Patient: sex M, age 29
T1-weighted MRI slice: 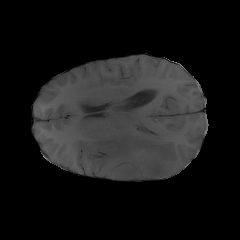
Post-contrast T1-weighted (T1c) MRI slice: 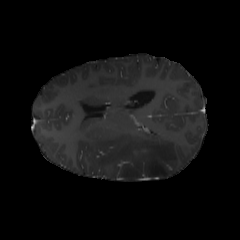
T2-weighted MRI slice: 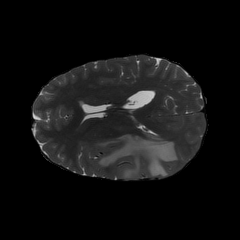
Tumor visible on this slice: yes
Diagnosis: Astrocytoma, IDH-mutant
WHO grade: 4